Interaction volume radius: 5 \u00c5
Interaction volume height: 10 \u00c5
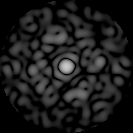
Disorder parameter: 0.7458